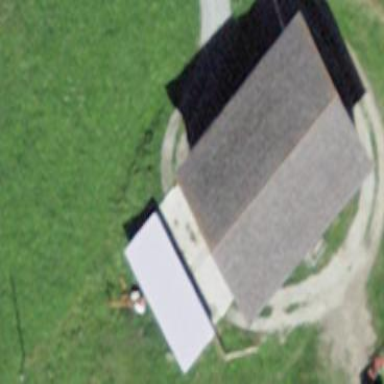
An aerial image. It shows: Cowshed building.